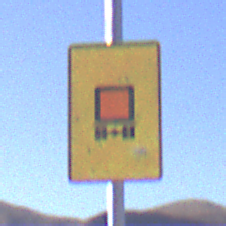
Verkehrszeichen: KennzeichnungspflichtigeFahrzeugeGefaehrlicheGueterOhnePfeilsymbol
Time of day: MorningAfternoon
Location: Outdoor (Nature)
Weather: Clear
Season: NotSpecified
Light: Natural